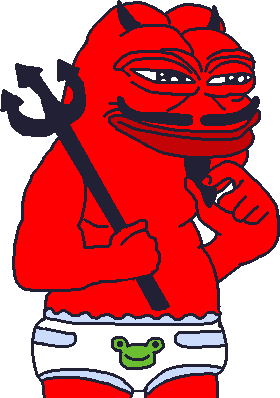
Label: 5_Pepe